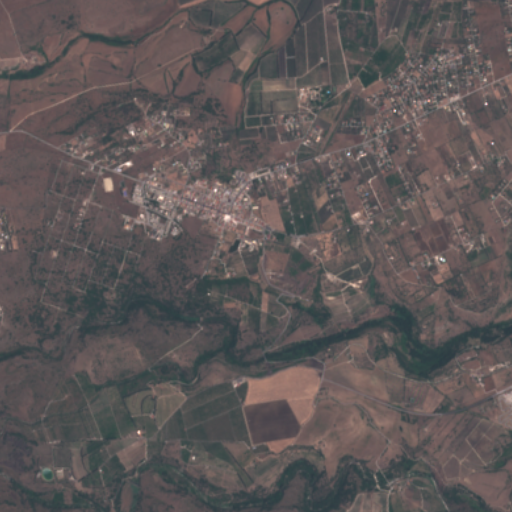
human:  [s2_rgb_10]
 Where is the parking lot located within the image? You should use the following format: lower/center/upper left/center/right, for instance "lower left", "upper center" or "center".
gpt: The parking lot is located in the center left of the image.
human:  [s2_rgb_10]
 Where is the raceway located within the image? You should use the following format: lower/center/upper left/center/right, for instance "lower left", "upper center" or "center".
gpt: The raceway is located in the lower right of the image.
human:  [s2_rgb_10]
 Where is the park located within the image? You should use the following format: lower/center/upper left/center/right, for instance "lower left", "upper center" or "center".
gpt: There is no park in the image.